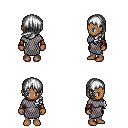
a pixel art fantasy rpg character, female body template, human, dark skin, chain mail, white pants, white left-swept hairstyle, cloth bracers, four views (front, back, left, right), 2x2 character sprite sheet, small pixel art, hard edges, no anti-aliasing